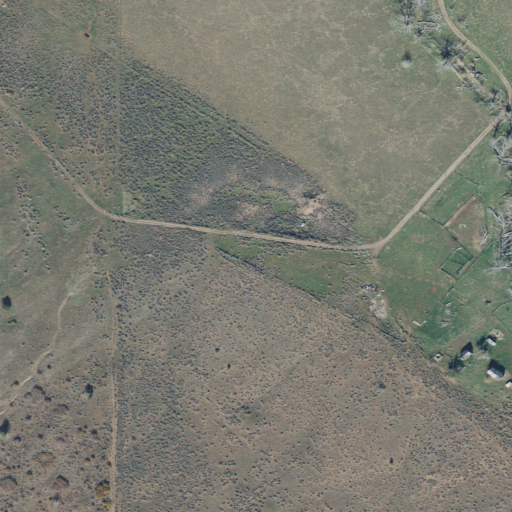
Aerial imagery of valley in Utah named Noon Rock Canyon containing shrub, open development, pasture, evergreen forest, low intensity development, and cultivated crops